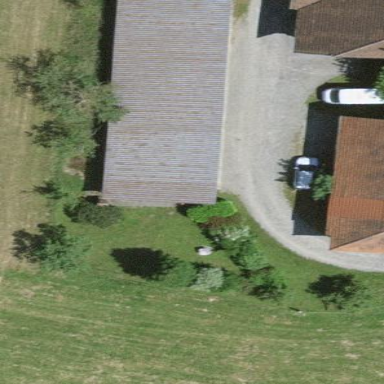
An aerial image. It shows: Barn.